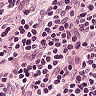
Metastatic tissue present: no